Question: I am trying to create a faceted plot like below. However, stats always only get applied to one of the plots. Is there a workaround keeping the figure appearance the same, but adding stats to both?
Here is the code that I am using
'''
ggplot(dat, aes(x='Treatment',y='Endostatin', fill=Treatment))+
geom_boxplot(outlier.alpha = 0.25, outlier.color = "red") +
geom_point(alpha = 0.25, size = 2 ) +
facet_wrap(~Mode, scale="free") +
stat_compare_means(comparisons = my_comparisons) +
theme(axis.text.x = element_text(angle = 20))
'''

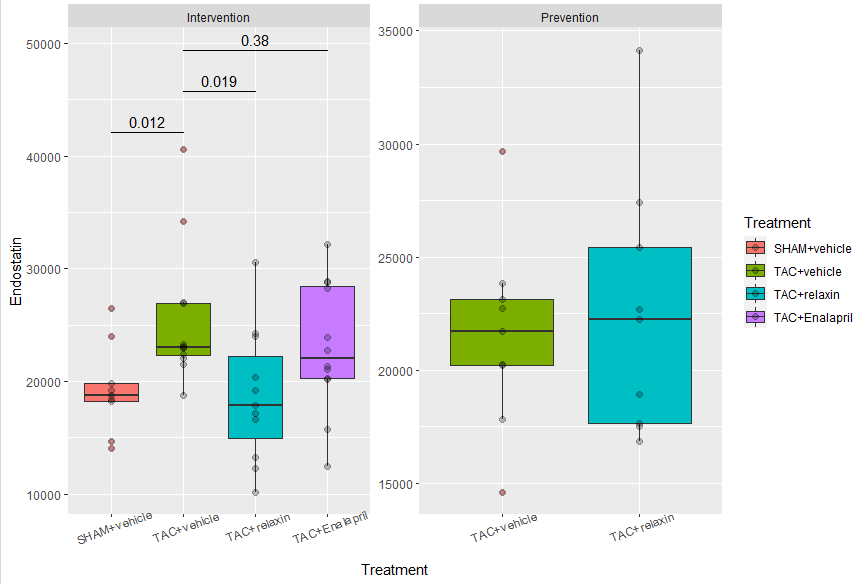
Answer: You should add 'stat_compare_means' separately
'''
my_comparisons1 <- list(c("SHAM+vehicle", "TAC+vehicle"), c("TAC+vehicle", "TAC+relaxin"), c("TAC_vehicle", "TAC+Enalapril"))
my_comparisons2 <- list(c("TAC+vehicle", "TAC+relaxin")
stat_compare_means(comparisons = my_comparisons1 ) +
stat_compare_means(comparisons = my_comparisons2 )
'''